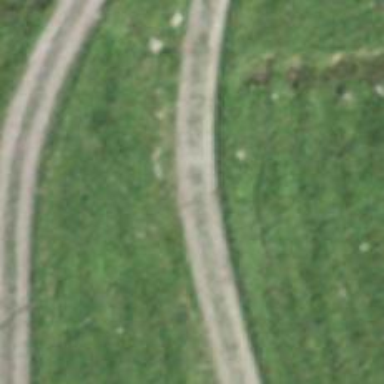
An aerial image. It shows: Track with grade2 tracktype.